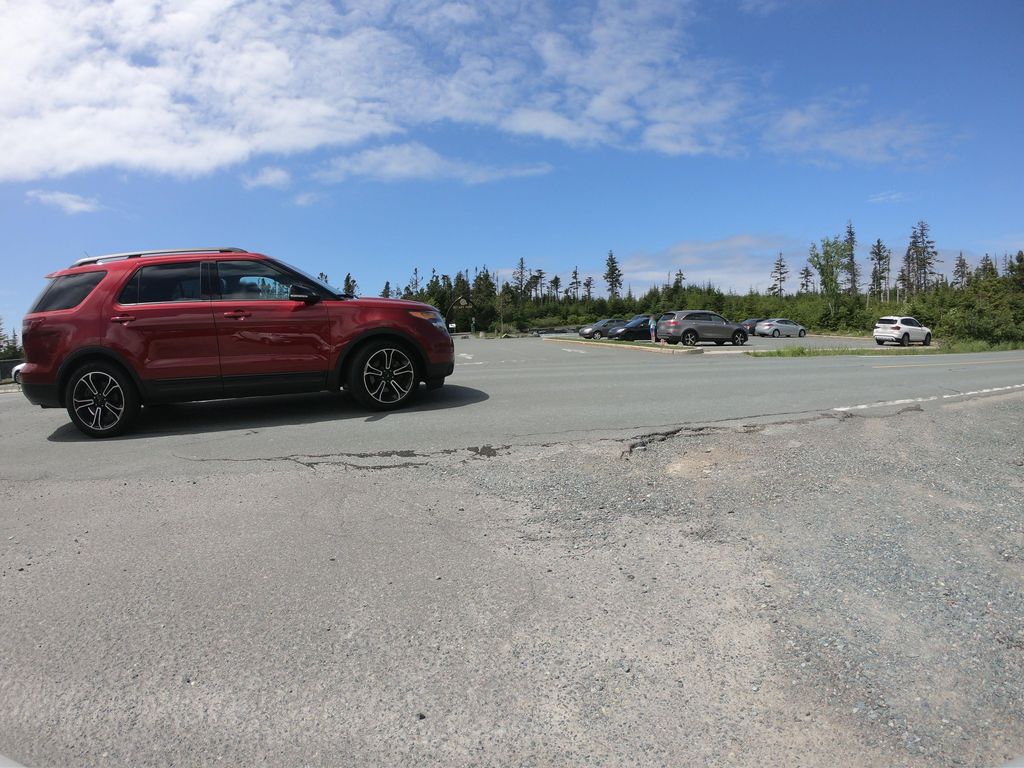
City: st_johns